Interaction volume radius: 5 \u00c5
Interaction volume height: 10 \u00c5
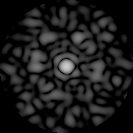
Disorder parameter: 0.8019